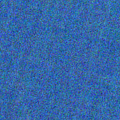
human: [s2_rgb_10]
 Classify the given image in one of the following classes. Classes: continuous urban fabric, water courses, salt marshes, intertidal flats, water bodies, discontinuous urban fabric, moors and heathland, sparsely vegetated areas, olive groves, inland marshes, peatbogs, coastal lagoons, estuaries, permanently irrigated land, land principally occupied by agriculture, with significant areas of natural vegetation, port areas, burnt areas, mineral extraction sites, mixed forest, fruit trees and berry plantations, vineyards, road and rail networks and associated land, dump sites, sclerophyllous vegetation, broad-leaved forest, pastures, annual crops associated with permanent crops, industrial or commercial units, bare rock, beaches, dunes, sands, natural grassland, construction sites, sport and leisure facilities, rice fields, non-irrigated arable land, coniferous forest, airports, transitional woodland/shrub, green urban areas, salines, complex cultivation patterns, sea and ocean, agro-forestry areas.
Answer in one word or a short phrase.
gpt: water bodies